Question: I want to draw a very thin object and it disappears because of aliasing. Understandable of course. But I would like to ascertain that this object is on my screen. For at least 1 pixel wide.
The thin object is not a simple OpenGL line, it is an actual 3D object. Is there a way to project this object to the screen or something to make it always visible, regardless of aliasing problems? (See image)
I am using Unity3D, but have also access to simple OpenGL functions.

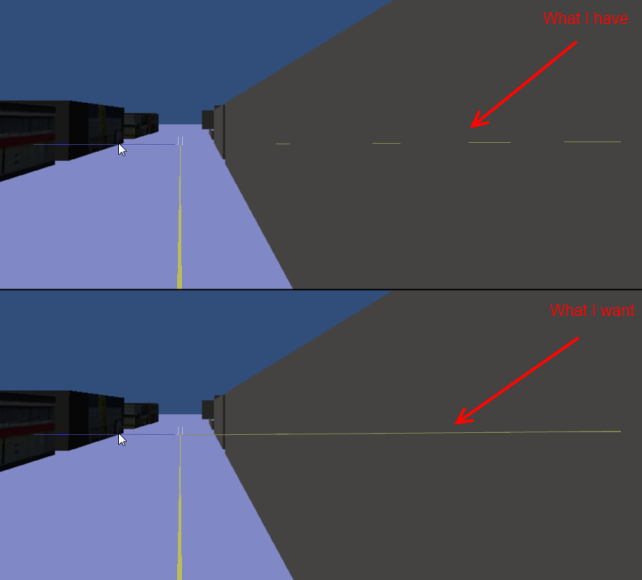
Answer: Why not draw a line and then draw the object on top?